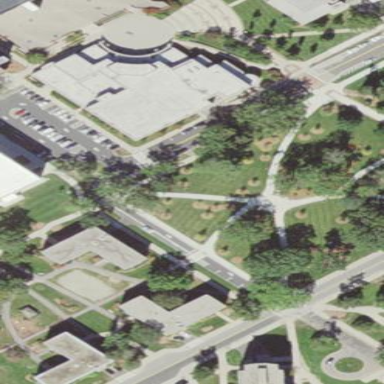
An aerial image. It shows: Pedestrian road.